Question: I am writing my very first webapp in ASP.NET.
and jQuery .text() and .html() functions giving me unwanted results.
Everything works if there are not multiple rows inside SQL text field.
I have global javascript variable inside File.aspx with SQL content.
Variable with SQL content have break line in it made in SQLyog text editor.
External file.js with wanted function is reaching for global variable inside File.aspx.

'''
<script type="text/javascript">
var testTitle = "<%=descriptionTitle%>";
var testText = "<%=descriptionText%>";
</script>
<div id="divID">
<div id="Title"></div>
<div id="Text"></div>
</div>
'''
'''
$(document).ready(function () {
});
function pageLoad() {
$("#divID").hide();
$("#Description").hover(function () {
$(this).css("cursor", "pointer");
$(this).css("color", "blue");
$("#Title").text(testTitle);
$("#Text").text(testText);
$("#divID").show();
}, function () {
$(this).css("color", "rgb(80,80,80)");
$("#divID").hide();
});
}
'''
"#testText" and "#testTitle" content is not displayed.
jQuery.css styles and Triggers works.
What am i doing wrong ?
// EDIT - Source Page
'''
<script type="text/javascript">
var testTitle = "Level";
var testText = "Row
Another Row";
</script>
'''
Can this cause issue ?
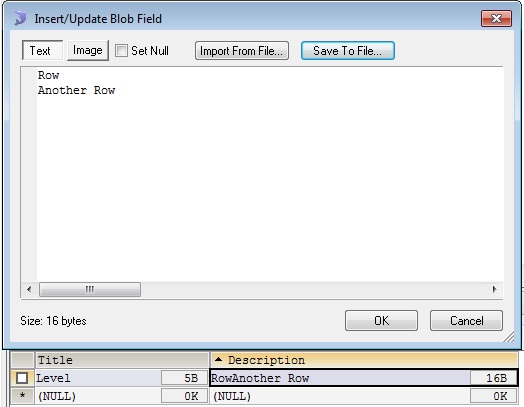
Answer: I found an workaround using only asp to handle content, and jquery to display it.
So there is no more need to pass variables from asp to js anymore.